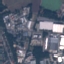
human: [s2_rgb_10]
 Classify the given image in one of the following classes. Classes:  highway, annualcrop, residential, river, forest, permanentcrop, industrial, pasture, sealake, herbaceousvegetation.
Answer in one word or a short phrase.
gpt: Industrial